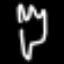
Label: fork